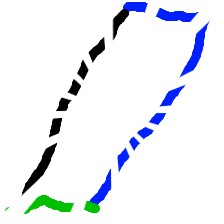
Shape: parallelogram